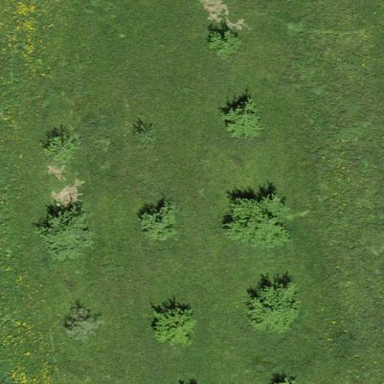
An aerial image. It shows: Orchard.